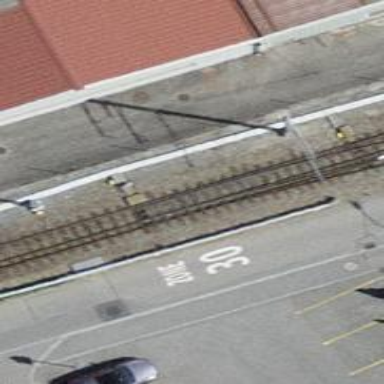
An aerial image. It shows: Railway switch.